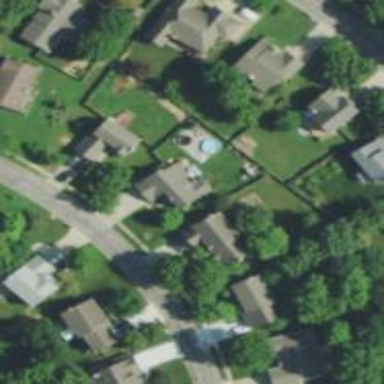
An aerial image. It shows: Residential area composed of single-family homes.